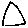
Label: triangle